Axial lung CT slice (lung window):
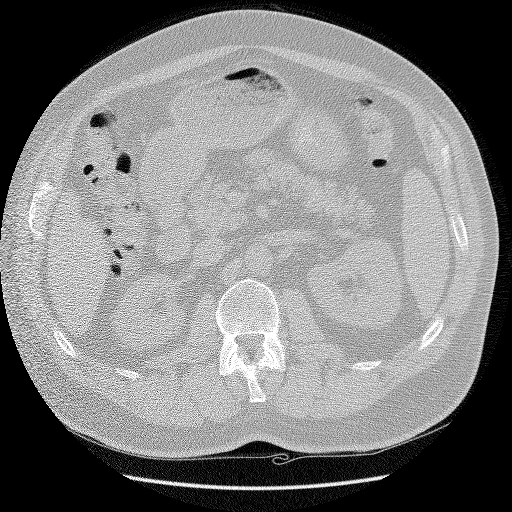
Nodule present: no